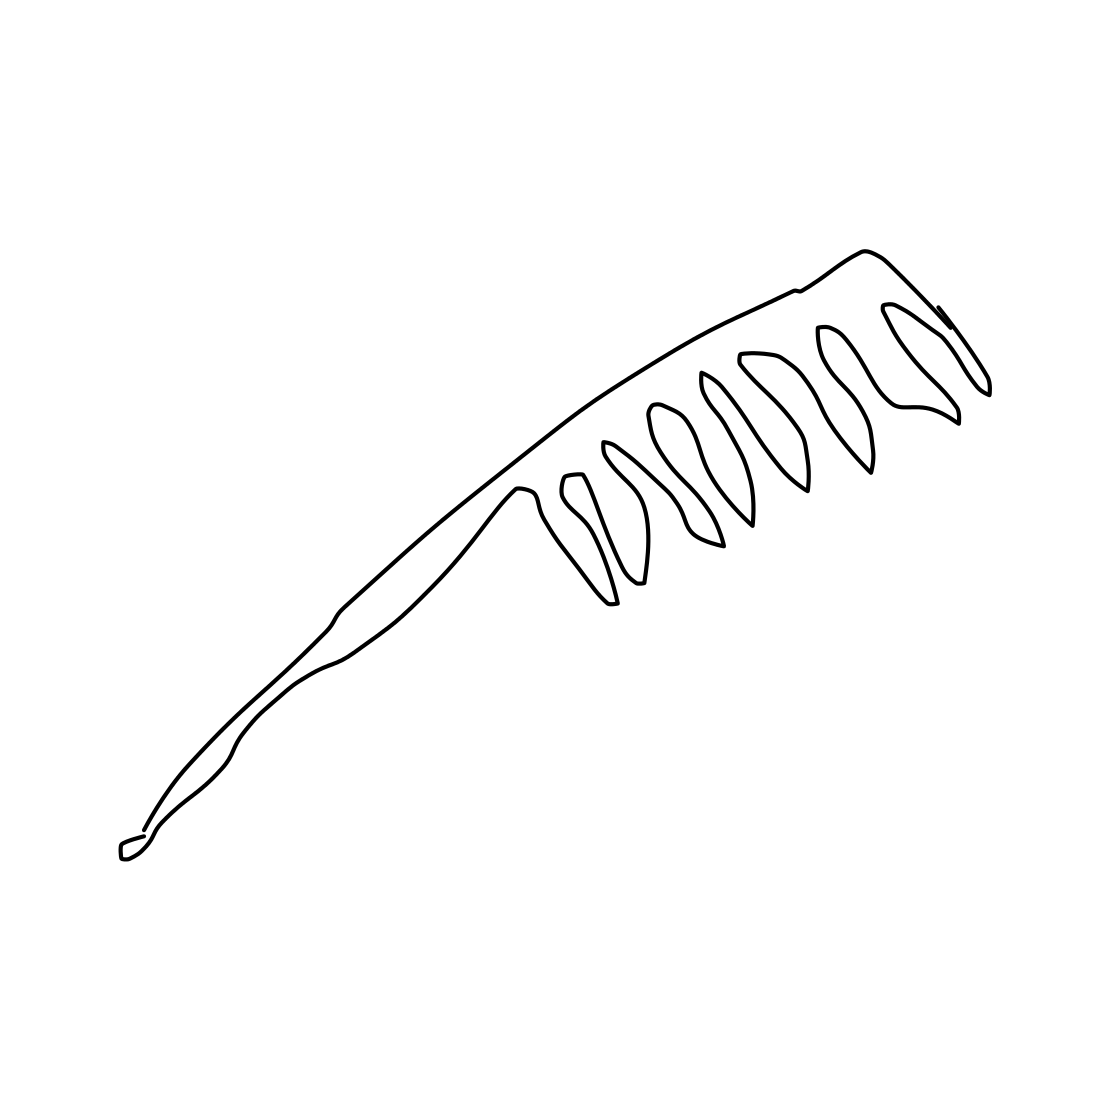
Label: comb